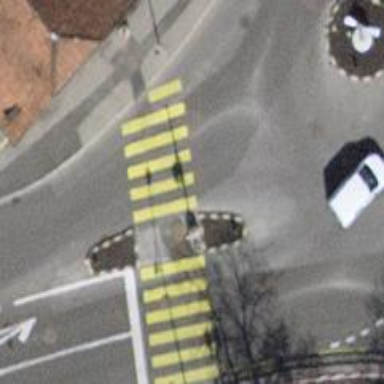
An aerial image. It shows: Road crossing with traffic signals and pedestrian island.